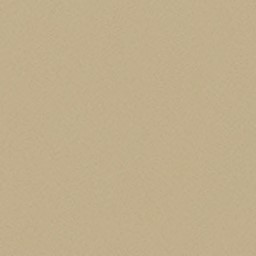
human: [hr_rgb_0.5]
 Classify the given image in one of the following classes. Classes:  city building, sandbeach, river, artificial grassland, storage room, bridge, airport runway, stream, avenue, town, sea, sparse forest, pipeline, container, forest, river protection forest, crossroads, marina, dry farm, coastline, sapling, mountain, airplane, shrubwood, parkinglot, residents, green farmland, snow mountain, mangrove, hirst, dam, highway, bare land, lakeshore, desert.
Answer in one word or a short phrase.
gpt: desert